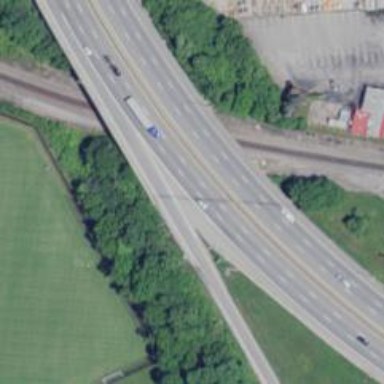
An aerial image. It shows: Motorway link bridge.